Question: Find the minimum number of moves required to get from the Tower of Hanoi state described in the figure to the completed state
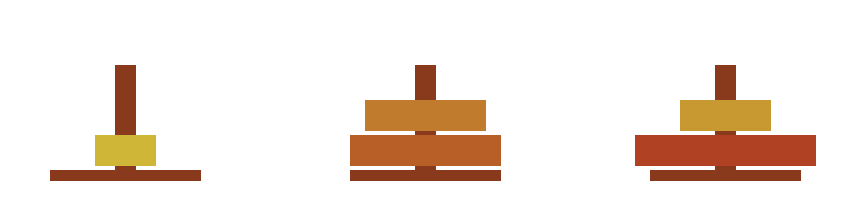
Answer: 13